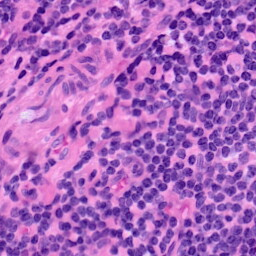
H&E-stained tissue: LymphNode